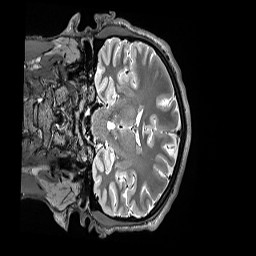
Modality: T2w
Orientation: coronal
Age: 29
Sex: male
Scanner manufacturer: siemens
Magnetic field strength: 3 T
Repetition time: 3.2 s
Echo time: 0.564 s